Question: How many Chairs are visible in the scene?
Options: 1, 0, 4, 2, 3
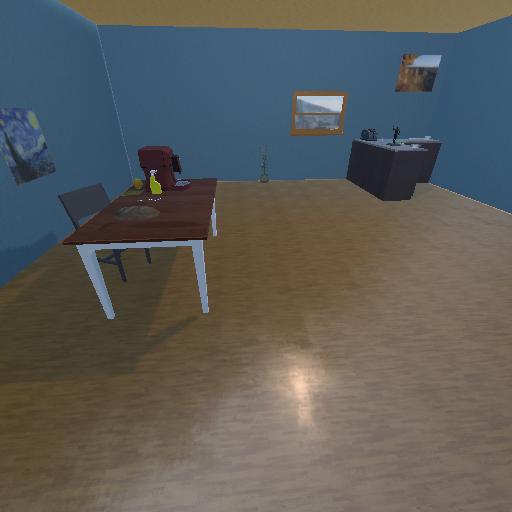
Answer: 1